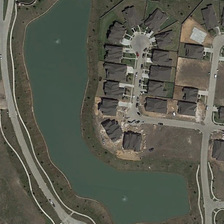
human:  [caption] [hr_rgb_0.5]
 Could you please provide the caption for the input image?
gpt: some gray buildings and a road are in two sides of a long irregular pond .

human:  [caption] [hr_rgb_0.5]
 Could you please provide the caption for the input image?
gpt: some gray buildings and a road are in two sides of a long irregular pond .

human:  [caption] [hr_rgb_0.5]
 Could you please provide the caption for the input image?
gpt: some gray buildings and a road are in two sides of a long irregular pond .

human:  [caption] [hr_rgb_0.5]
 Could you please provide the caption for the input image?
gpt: some gray buildings and a road are in two sides of a long irregular pond .

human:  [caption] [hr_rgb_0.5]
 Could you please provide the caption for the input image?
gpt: some gray buildings and a road are in two sides of a long irregular pond .